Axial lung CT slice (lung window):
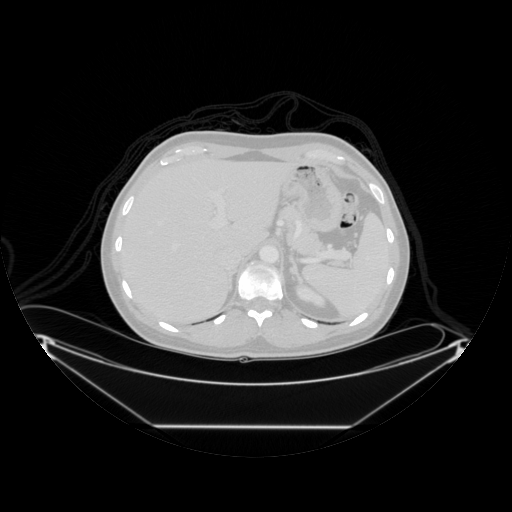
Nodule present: no